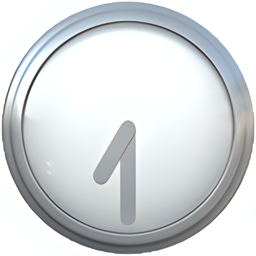
Name: clock face seven thirty
Emoji: 🕢
Group: Travel & Places
Sub-group: time